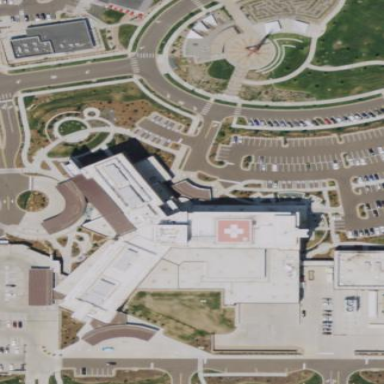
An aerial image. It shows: Hospital building.